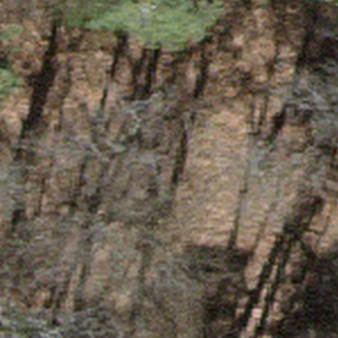
Label: other